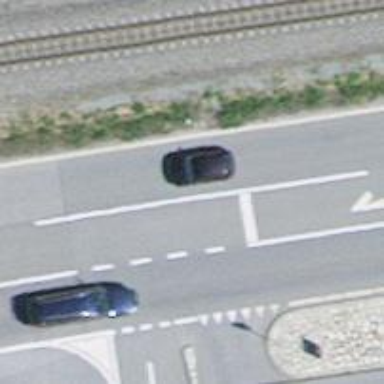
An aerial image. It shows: Primary road with asphalt surface.